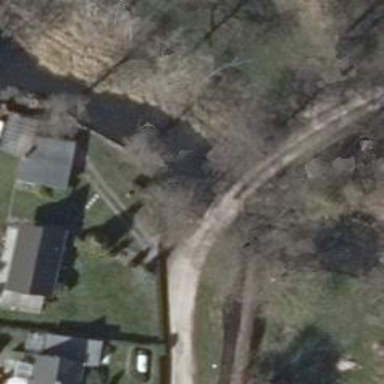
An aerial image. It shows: Track road going over bridge with grade1 tracktype.